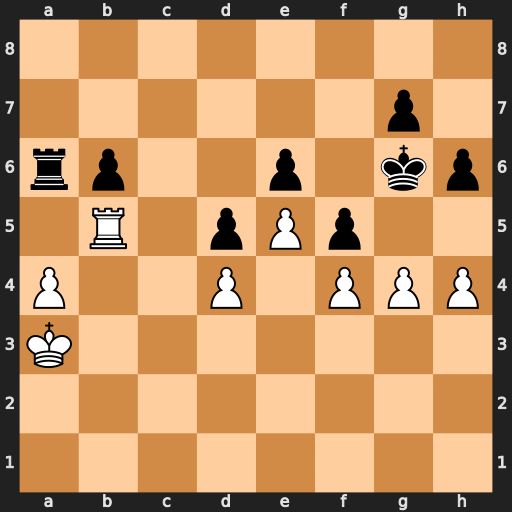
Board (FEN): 8/6p1/rp2p1kp/1R1pPp2/P2P1PPP/K7/8/8
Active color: w
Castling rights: -
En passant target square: -
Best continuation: h5+ Kf7 gxf5